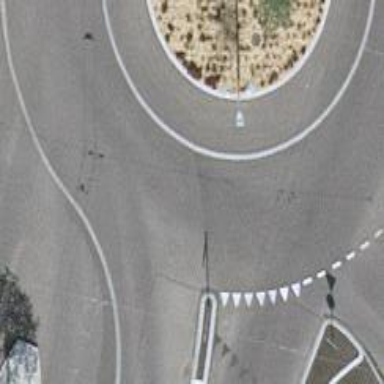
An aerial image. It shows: Asphalt road connected to tertiary road at roundabout. Trolley wires are present on the road.